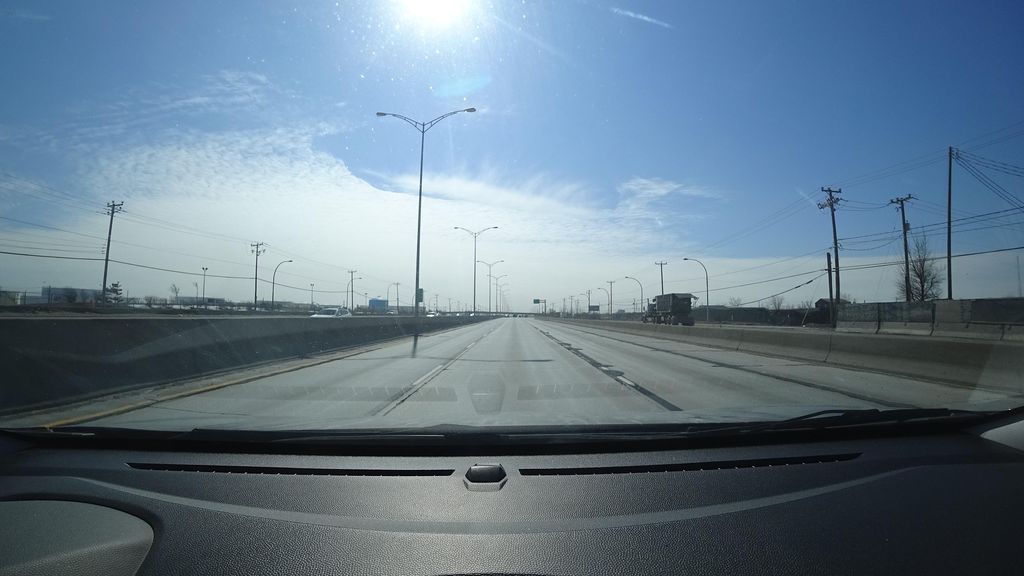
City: montreal